Interaction volume radius: 5 \u00c5
Interaction volume height: 20 \u00c5
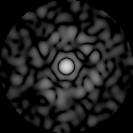
Disorder parameter: 0.8372